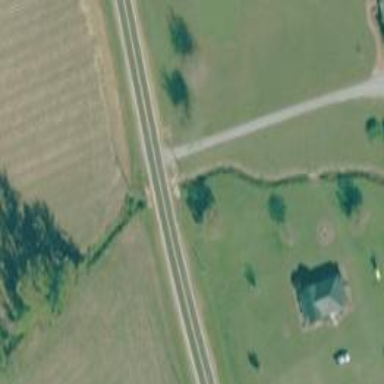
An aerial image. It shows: Culvert tunnel.